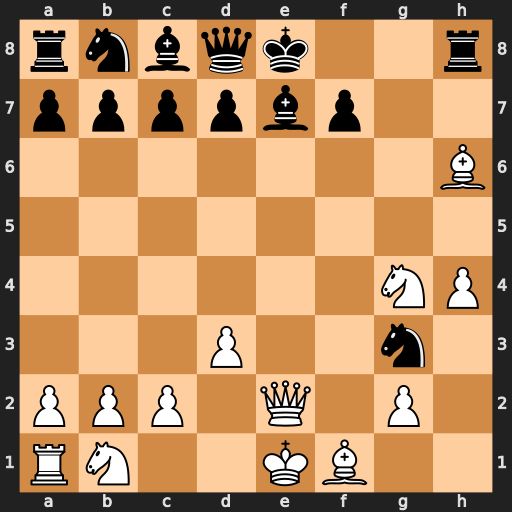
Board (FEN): rnbqk2r/ppppbp2/7B/8/6NP/3P2n1/PPP1Q1P1/RN2KB2
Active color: w
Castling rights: Qkq
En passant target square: -
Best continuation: Nf6#